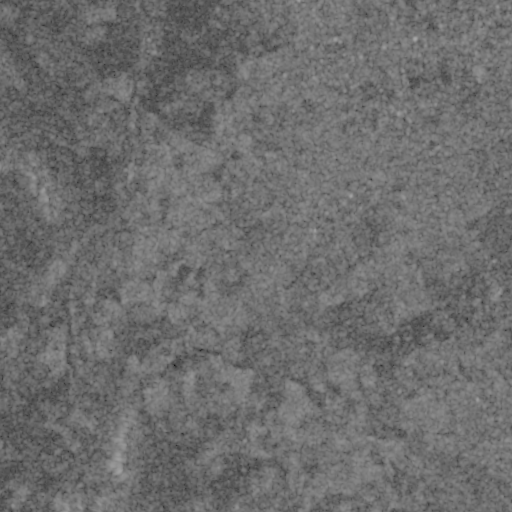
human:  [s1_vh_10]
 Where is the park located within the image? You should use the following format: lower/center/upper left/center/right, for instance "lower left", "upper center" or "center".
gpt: The park is located in the upper right of the image.
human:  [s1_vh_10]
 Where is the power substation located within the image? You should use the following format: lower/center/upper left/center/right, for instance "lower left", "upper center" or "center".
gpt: The power substation is located in the upper right of the image.
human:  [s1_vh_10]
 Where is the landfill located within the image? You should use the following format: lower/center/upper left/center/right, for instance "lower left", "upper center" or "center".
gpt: There is no landfill in the image.

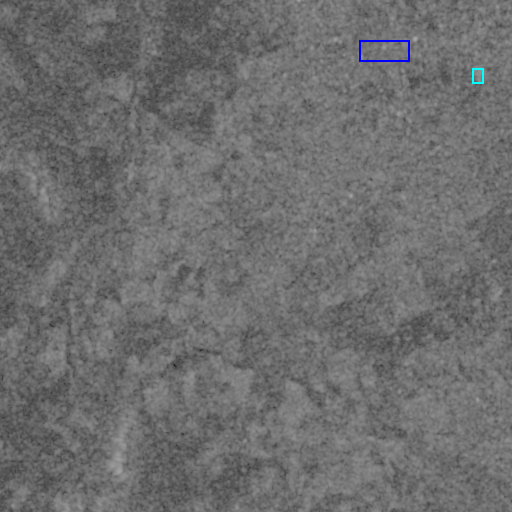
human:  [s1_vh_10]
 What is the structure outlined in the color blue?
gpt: The structure outlined in blue is a park.
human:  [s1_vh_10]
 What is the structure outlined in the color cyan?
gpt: The structure outlined in cyan is a power substation.
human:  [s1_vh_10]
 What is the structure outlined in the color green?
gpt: There is no green outline.